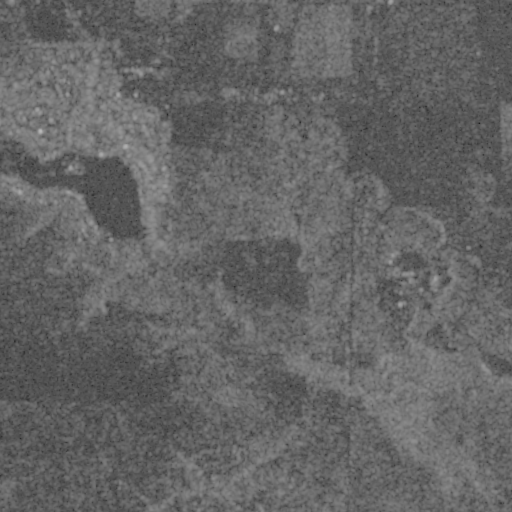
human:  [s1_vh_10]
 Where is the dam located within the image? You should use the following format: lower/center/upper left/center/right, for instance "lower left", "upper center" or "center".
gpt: The dam is located in the upper left of the image.
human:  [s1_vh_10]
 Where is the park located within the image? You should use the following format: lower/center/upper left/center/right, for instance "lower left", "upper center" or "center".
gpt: The park is located in the center left of the image.
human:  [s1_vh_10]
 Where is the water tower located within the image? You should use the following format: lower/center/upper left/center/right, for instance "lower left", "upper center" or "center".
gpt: The water tower is located in the center left of the image.
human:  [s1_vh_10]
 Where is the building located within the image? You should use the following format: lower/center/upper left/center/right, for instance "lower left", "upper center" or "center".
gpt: The building is located in the upper left of the image.
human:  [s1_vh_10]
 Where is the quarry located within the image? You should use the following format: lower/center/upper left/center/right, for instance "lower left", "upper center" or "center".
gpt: There is no quarry in the image.

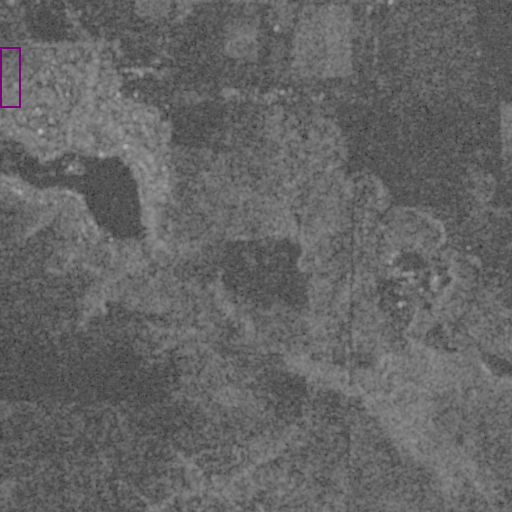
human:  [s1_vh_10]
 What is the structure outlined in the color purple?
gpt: The structure outlined in purple is a dam.
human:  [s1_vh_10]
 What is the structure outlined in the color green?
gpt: There is no green outline.